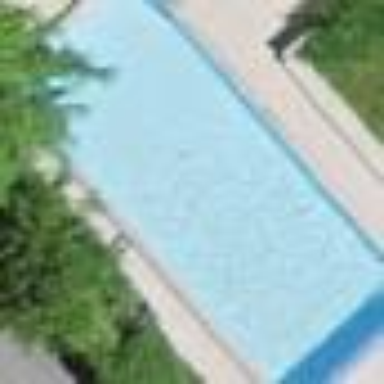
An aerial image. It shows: Swimming pool located in leisure land.